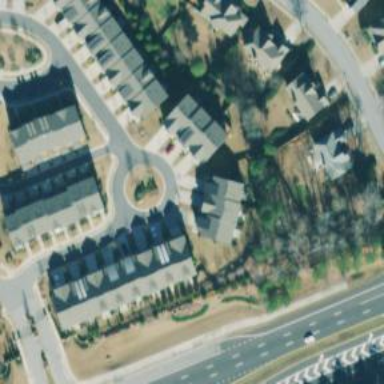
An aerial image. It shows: Turning loop on the road.